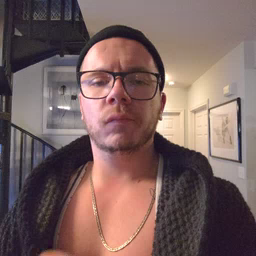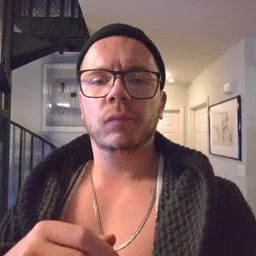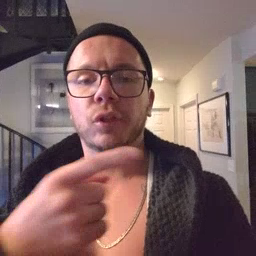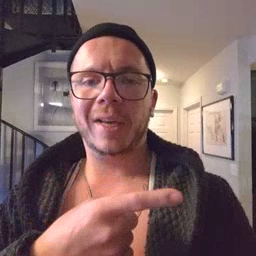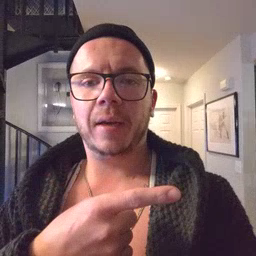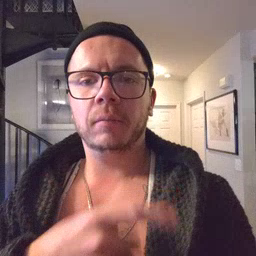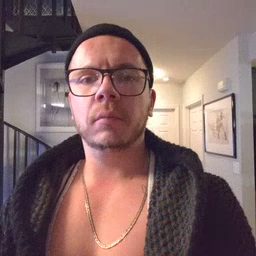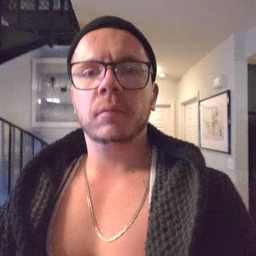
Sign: hesheit